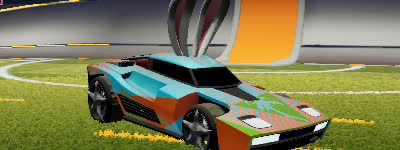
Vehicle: breakout